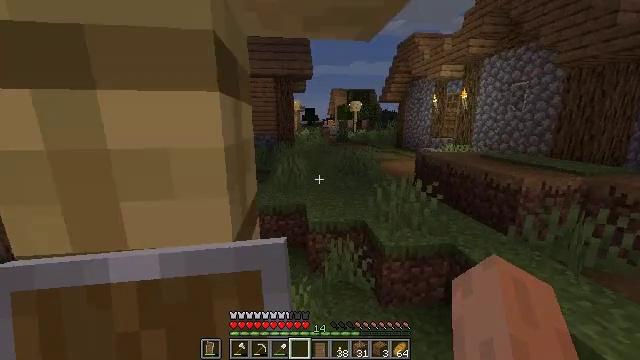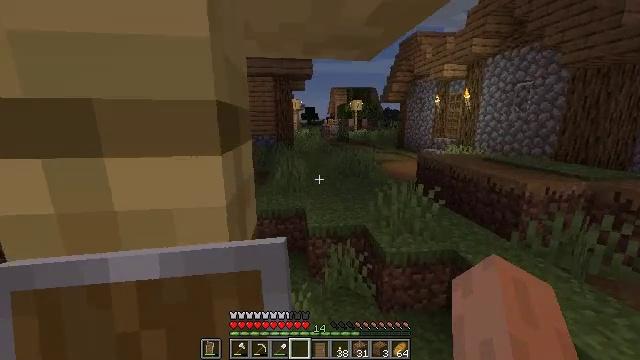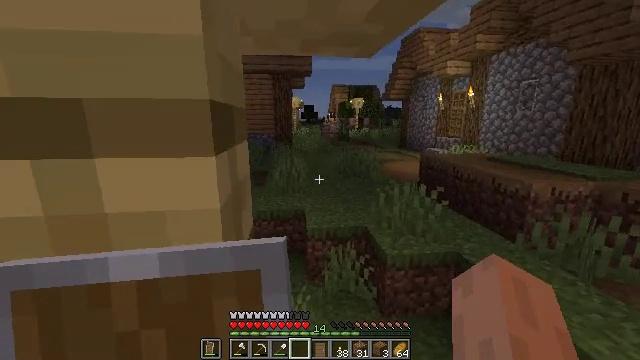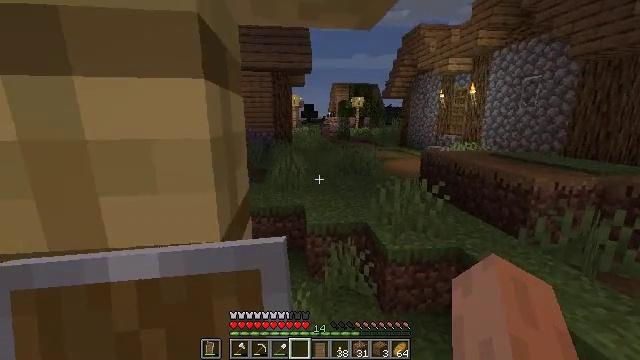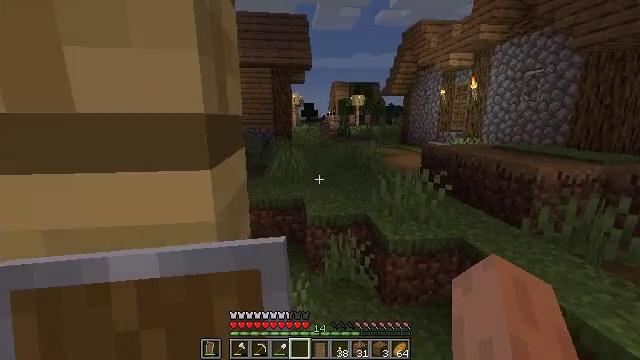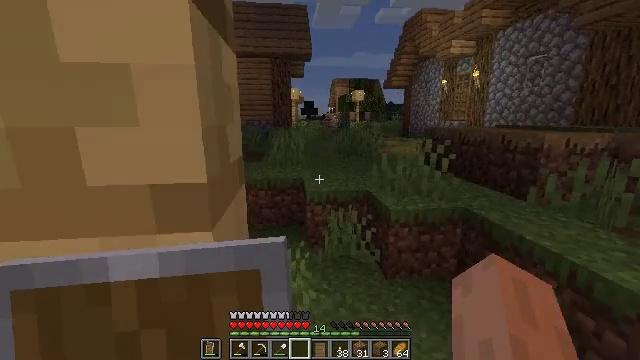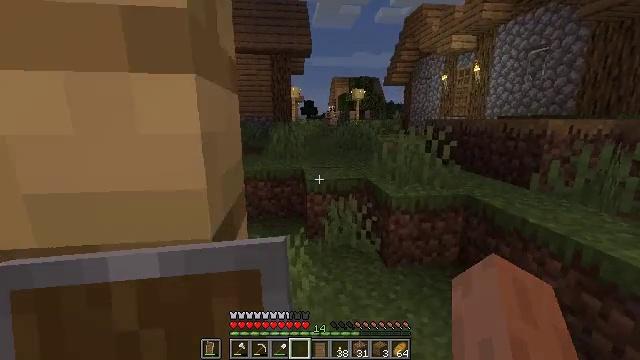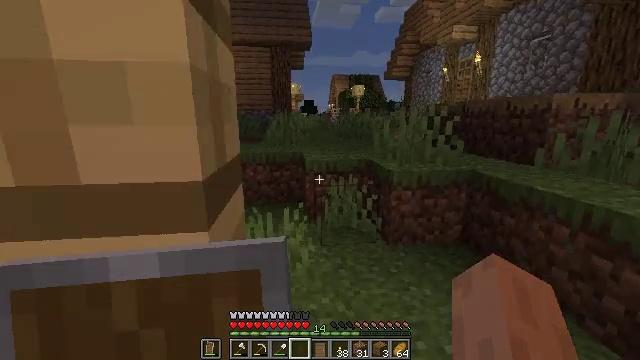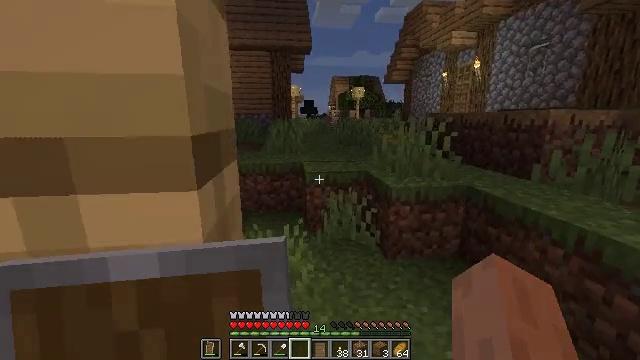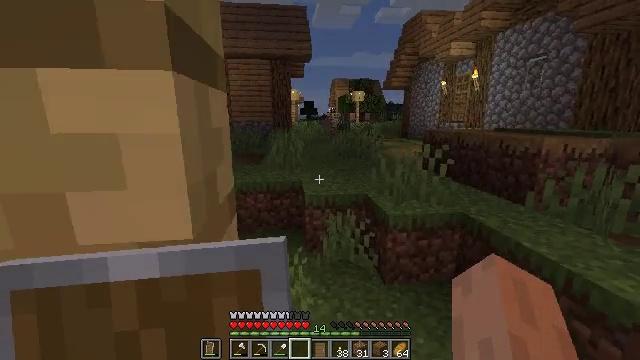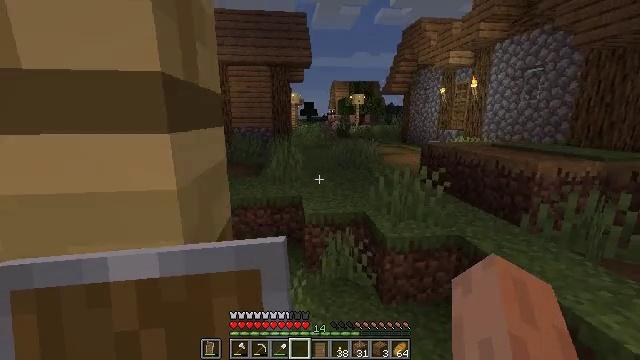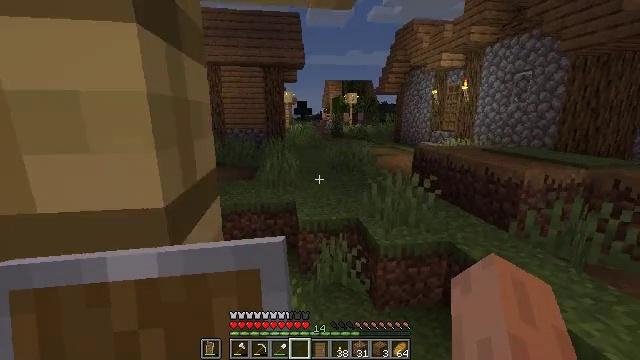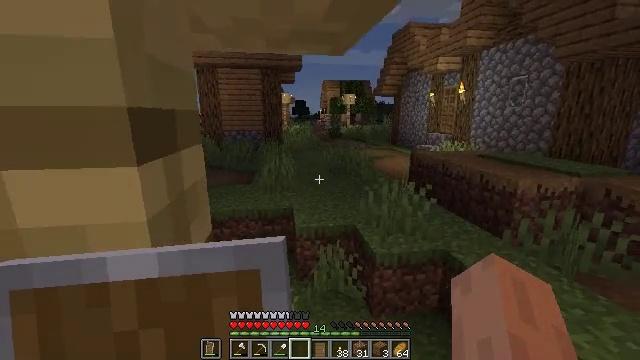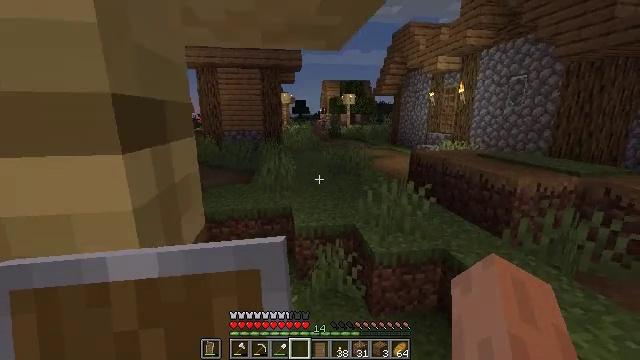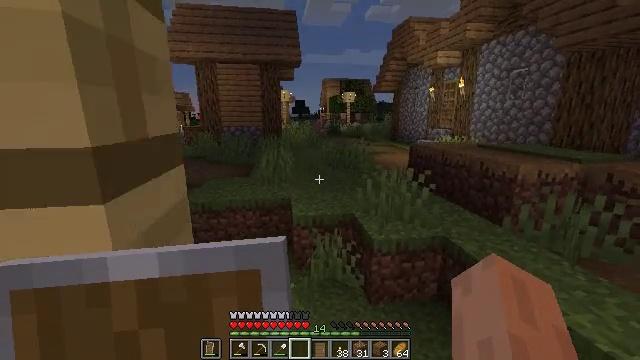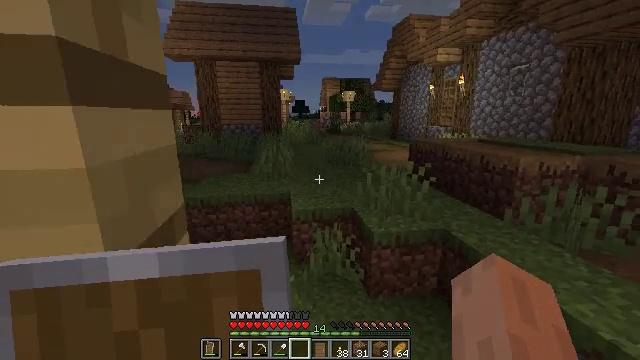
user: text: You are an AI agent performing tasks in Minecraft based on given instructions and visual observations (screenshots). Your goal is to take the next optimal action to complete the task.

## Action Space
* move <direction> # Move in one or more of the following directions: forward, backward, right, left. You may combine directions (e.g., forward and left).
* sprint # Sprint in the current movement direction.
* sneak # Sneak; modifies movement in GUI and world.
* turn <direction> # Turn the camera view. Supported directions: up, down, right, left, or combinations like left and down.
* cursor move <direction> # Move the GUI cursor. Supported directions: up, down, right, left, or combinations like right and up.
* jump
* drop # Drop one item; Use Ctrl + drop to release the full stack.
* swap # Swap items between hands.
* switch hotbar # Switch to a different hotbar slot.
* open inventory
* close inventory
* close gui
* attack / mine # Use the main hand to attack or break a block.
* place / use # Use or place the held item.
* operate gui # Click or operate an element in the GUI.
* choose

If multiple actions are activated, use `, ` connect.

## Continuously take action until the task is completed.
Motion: motion action
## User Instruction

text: Collect the bell.
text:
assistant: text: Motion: move forward, sprint, jump
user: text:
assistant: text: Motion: move forward, sprint, jump
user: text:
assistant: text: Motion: move forward, sprint, jump
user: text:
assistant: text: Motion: move forward, sprint, jump
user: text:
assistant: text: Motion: move forward, sprint, jump
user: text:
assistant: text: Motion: move forward, sprint, jump
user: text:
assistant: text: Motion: move forward, sprint, jump
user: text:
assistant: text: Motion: move forward, sprint, jump
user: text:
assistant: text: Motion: move forward, sprint, jump
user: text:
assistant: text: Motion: move forward, sprint, jump
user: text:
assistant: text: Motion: move forward, sprint, turn right, jump
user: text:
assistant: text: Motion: move forward, sprint, jump
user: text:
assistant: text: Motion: move forward, sprint, jump
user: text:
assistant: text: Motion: move forward, sprint, jump
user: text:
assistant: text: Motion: move forward, sprint, jump
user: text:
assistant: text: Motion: move forward, sprint, jump
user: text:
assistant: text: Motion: move forward, sprint, jump
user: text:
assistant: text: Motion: move forward, sprint, jump
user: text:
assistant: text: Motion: move forward, sprint, jump
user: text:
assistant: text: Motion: move forward, sprint, jump
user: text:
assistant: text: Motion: move forward, sprint, jump
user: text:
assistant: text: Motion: move forward, sprint, jump
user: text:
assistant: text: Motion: move forward, sprint, jump
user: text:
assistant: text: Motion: move forward, sprint, jump
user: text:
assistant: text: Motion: move forward, sprint, jump
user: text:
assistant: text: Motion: move forward, sprint, jump
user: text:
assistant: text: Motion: move forward, sprint, jump
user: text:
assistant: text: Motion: move forward, sprint, jump
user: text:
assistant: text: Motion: move forward, sprint, jump
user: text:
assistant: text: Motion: move forward, sprint, jump